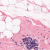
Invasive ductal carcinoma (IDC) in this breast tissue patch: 0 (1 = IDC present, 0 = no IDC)